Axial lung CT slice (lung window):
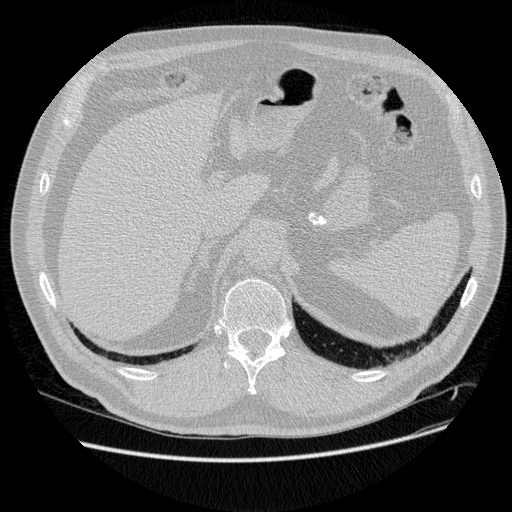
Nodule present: no